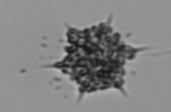
Label: Dictyocha